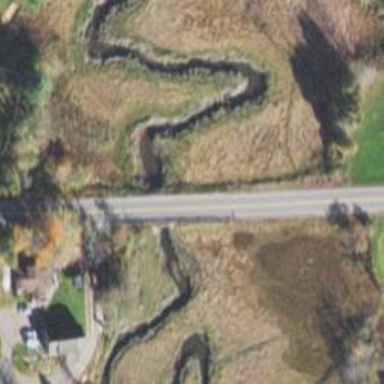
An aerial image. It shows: Culvert tunnel with tidal characteristics.